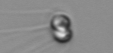
Label: Chaetoceros